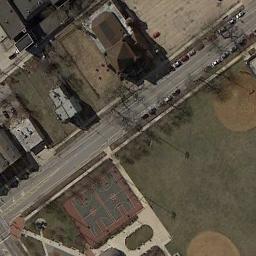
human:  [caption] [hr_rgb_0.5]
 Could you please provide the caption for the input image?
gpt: Two basketball courts next to two baseball diamonds and some houses on the other side of the road .

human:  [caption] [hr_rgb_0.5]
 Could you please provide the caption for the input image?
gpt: There are two basketball courts, One is covered .

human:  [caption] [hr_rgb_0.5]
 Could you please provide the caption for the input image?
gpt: There are two basketball courts on the open place next to some houses with a road pass by .

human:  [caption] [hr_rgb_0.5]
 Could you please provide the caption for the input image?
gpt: The road is beside two basketball courts .

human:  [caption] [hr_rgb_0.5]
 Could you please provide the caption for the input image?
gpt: The lawn with two basketball courts is one street away from the buildings .